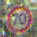
Verkehrszeichen: Geschwindigkeit70
Umgebung: Outdoor, Nature
Tageszeit: Night
Wetter: Clear
Licht: Natural
Jahreszeit: NotSpecified
Kontrast: HighContrast